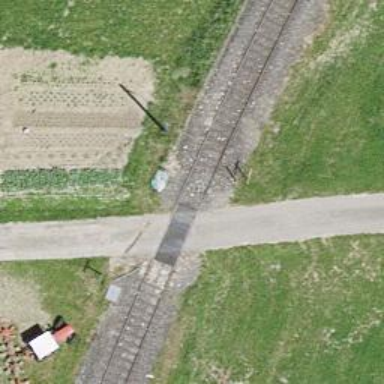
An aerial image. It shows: Level crossing with saltire marking.